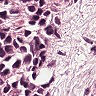
Metastatic tissue present: yes